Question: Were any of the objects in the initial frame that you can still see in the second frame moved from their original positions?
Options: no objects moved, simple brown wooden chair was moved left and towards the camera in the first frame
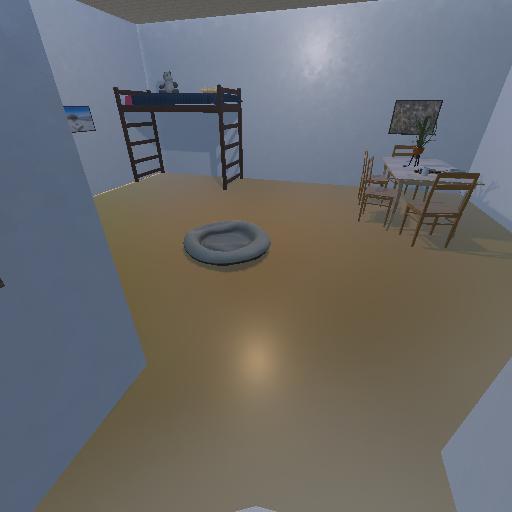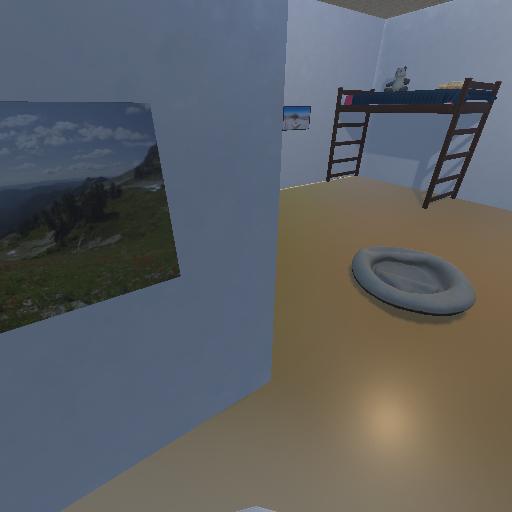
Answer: no objects moved